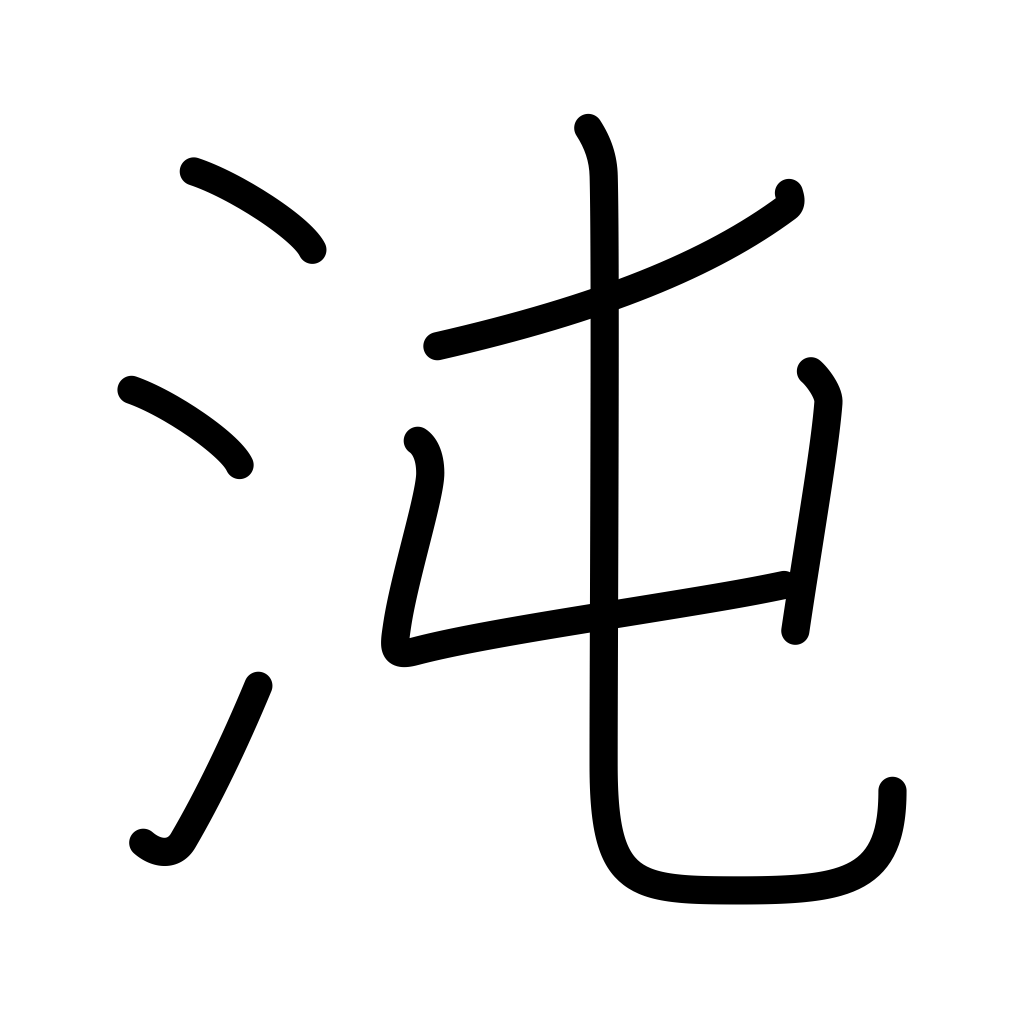
Meaning: primeval chaos